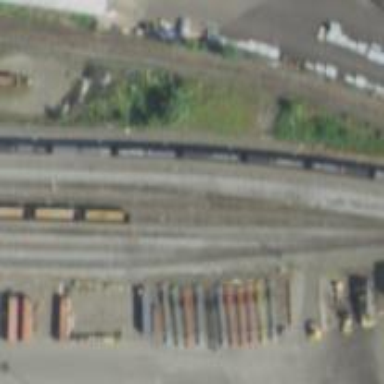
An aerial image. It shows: Railway yard in service.